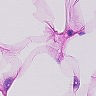
Metastatic tissue present: no